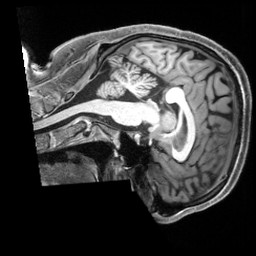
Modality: T1w
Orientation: sagittal
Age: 33
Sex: male
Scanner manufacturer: siemens
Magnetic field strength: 3 T
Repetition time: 2.3 s
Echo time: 0.00229 s